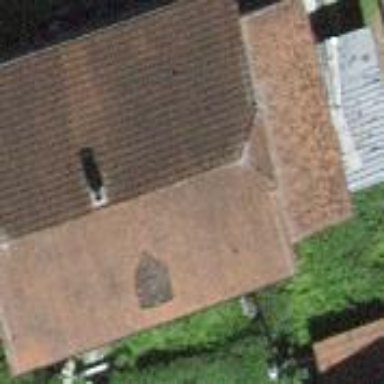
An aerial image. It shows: Residential building.